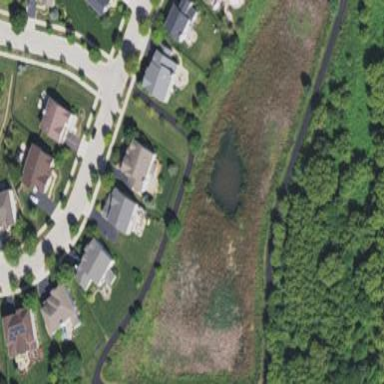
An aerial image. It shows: Detention basin with water.